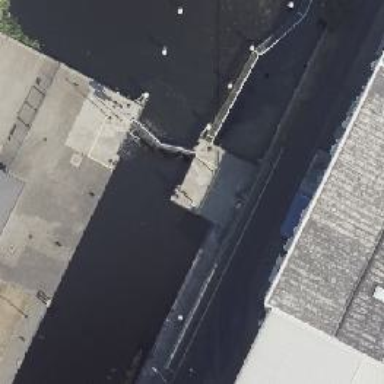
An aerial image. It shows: Lock gate on waterway.